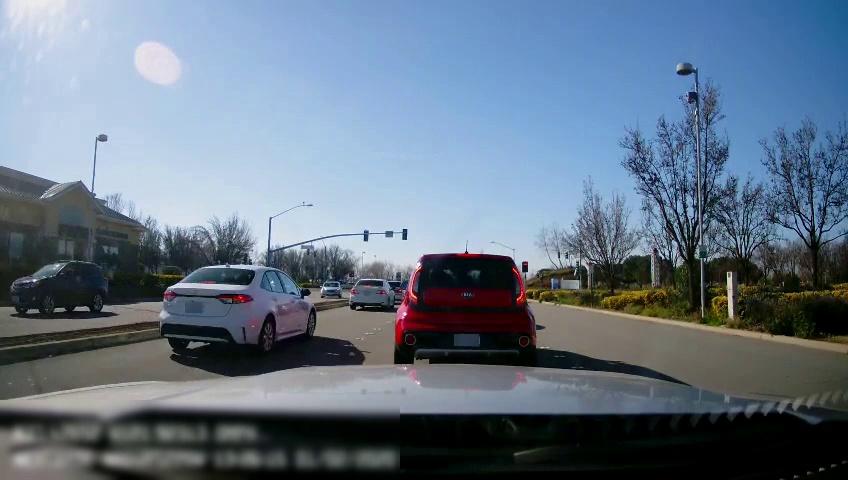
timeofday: Day
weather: Sunny
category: Drivable Space
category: Drivable Space
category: Vehicles | Car
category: Vehicles | Car
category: Vehicles | Car
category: Vehicles | SUV
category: Vehicles | Car
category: Vehicles | Car
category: Lanes | Current Lane
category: Lanes | Current Lane
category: Traffic | Lights
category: Traffic | Lights
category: Traffic | Lights